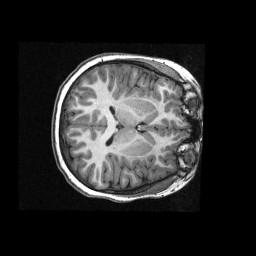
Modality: T1w
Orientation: axial
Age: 8
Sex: female
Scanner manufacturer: siemens
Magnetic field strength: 3 T
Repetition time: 2.3 s
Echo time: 0.00336 s